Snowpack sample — Snodgrass Mountain, Crested Butte, Colorado (2/4/25, 12:06 PM MST)
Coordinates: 38.923, -106.968
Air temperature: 35 °F
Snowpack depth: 80 cm
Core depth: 60 cm
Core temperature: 32 °F
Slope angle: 14°, slope face: 78°
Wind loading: low
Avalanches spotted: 0
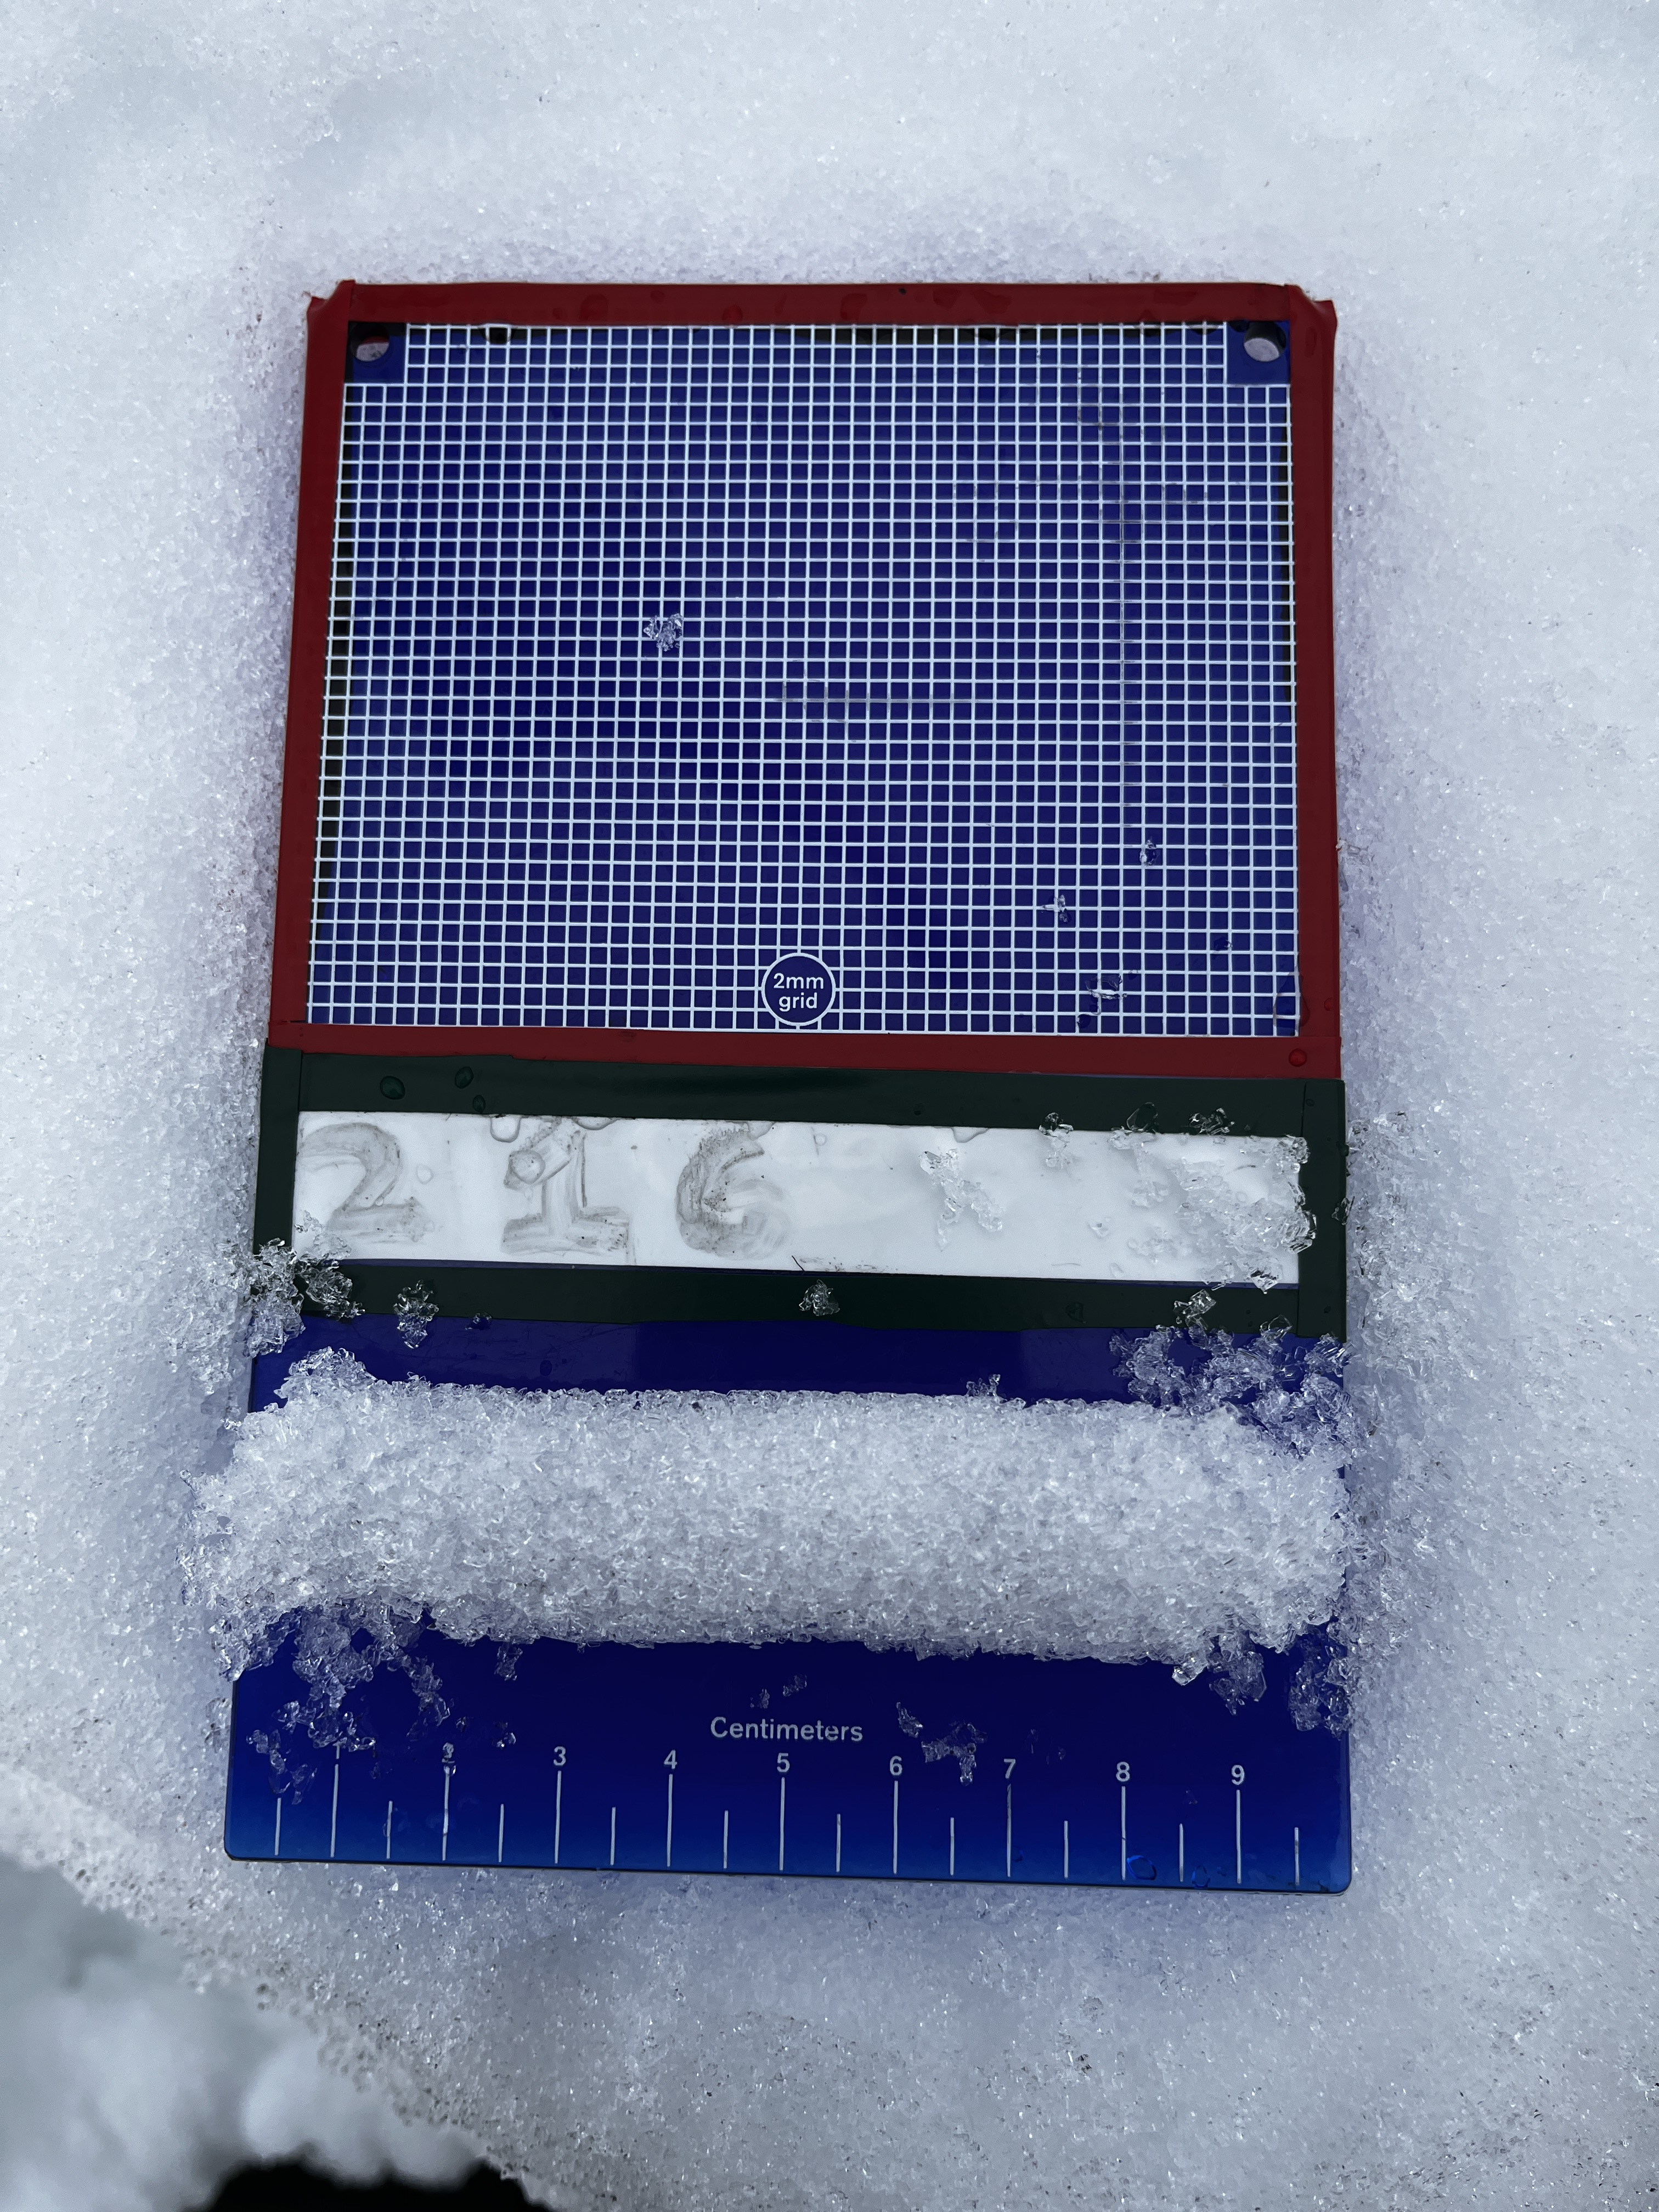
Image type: crystal_card
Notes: No avalanches nearby, unusually warm weather for the last month reported by residents, Collected 25 yards from treeline